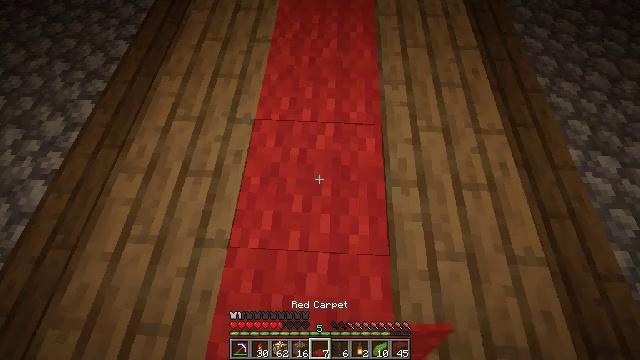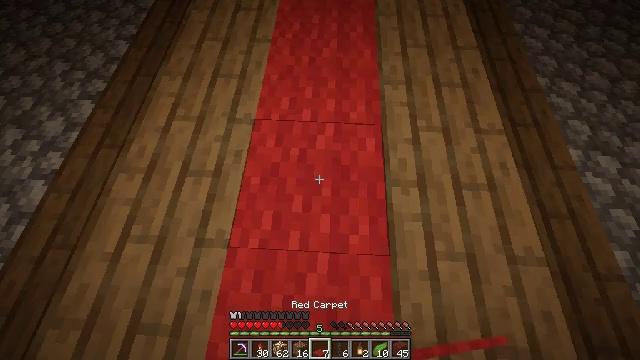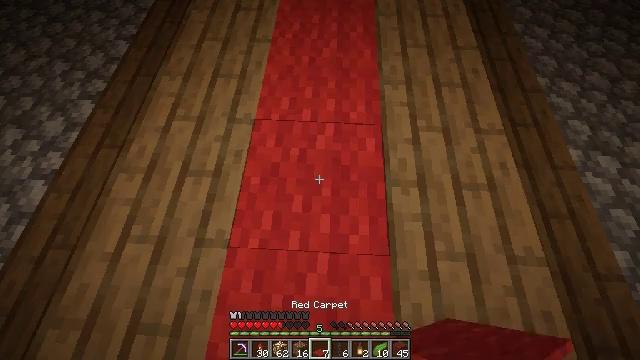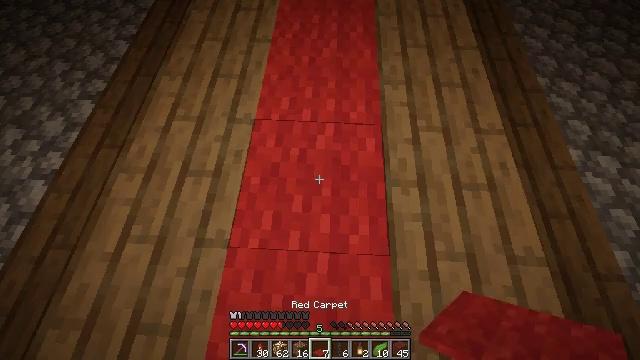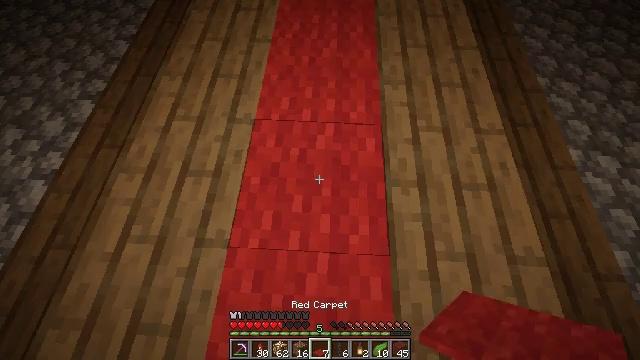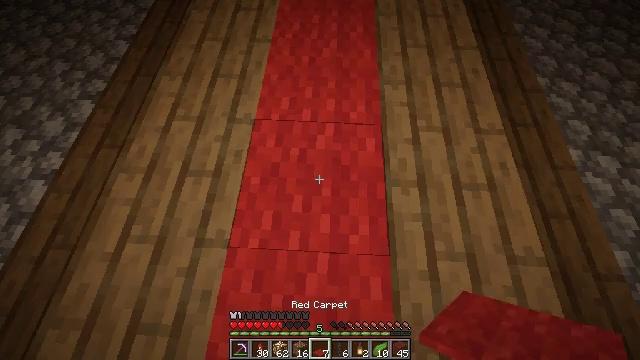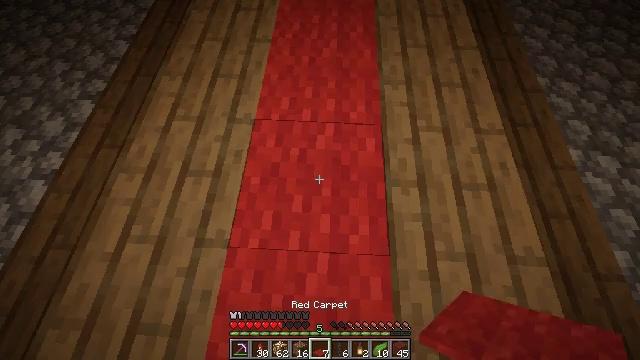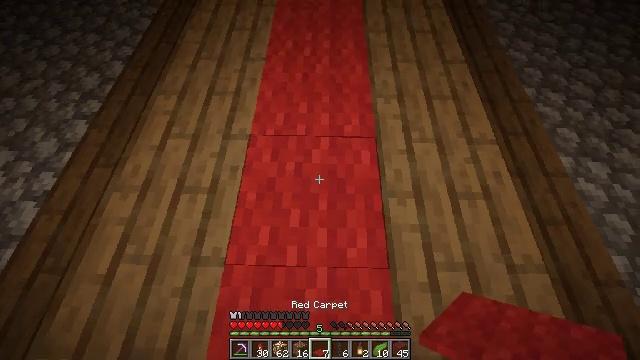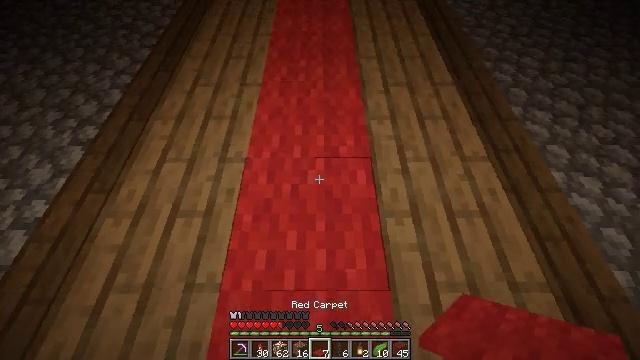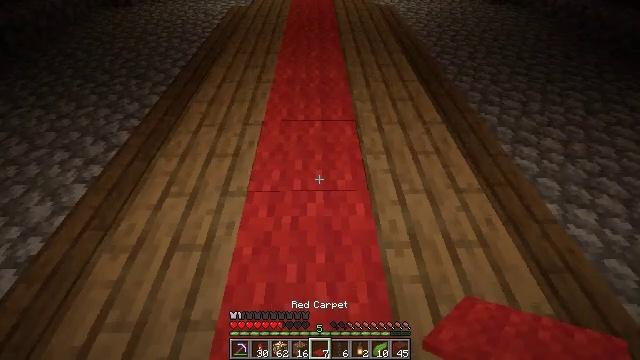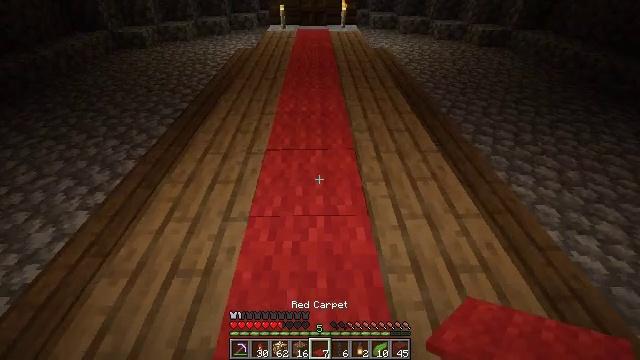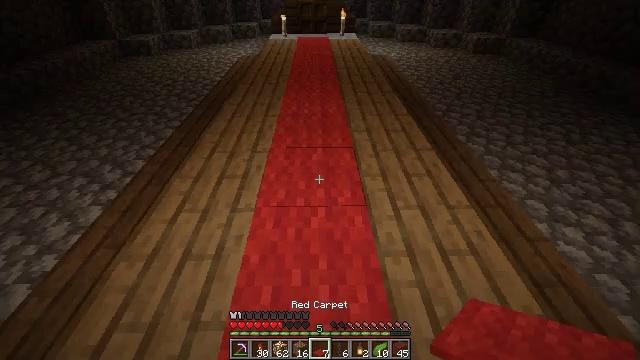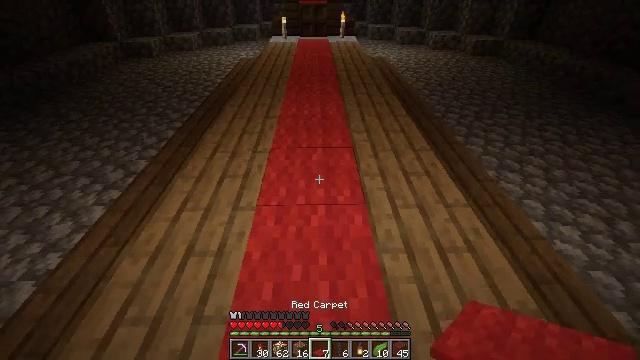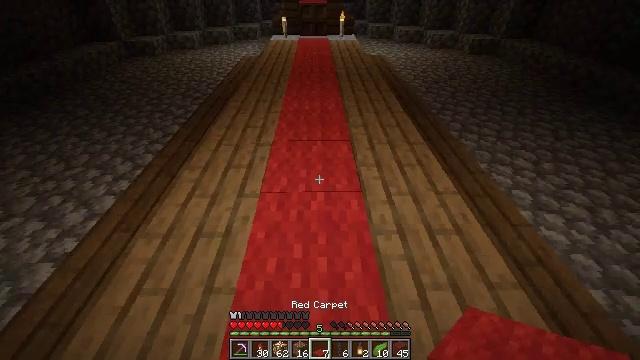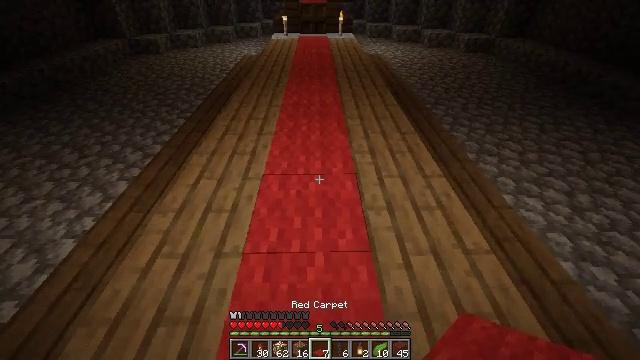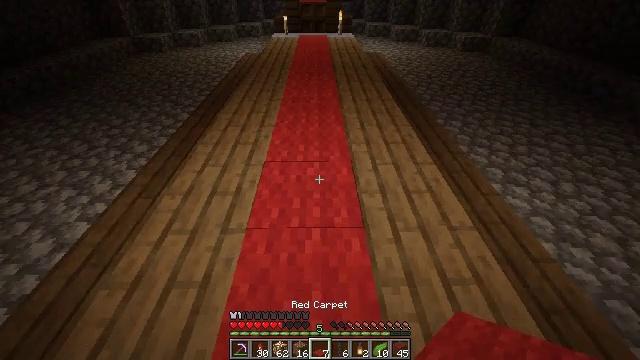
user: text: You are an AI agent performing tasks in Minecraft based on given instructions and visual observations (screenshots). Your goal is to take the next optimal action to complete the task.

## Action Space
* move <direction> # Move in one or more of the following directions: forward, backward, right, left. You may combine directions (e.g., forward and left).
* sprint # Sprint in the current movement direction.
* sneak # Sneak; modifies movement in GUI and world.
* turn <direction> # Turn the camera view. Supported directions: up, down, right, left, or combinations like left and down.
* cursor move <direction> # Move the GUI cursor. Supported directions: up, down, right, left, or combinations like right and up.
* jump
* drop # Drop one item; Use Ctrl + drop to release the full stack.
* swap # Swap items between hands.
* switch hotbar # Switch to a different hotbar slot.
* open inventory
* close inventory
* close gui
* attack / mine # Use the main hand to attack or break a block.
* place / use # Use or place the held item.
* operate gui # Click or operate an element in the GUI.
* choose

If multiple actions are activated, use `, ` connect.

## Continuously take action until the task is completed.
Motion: motion action
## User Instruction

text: Break the red carpet to collect it.
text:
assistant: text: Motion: no_op
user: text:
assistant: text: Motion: no_op
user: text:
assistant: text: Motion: no_op
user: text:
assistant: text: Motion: no_op
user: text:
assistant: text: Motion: no_op
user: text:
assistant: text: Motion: no_op
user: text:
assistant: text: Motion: turn right and up
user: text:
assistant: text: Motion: turn right and up
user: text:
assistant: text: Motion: move back, turn up
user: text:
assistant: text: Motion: move back, turn up
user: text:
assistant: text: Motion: move back, turn up
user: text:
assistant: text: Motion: move back
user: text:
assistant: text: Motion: move back
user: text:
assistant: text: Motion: move back
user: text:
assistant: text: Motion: move back
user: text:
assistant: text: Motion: move back
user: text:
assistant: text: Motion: move back
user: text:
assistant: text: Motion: move back
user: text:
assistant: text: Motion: move back
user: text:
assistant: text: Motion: no_op
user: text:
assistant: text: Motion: no_op
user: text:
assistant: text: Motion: no_op
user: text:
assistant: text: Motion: no_op
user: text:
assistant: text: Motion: no_op
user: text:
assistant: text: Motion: no_op
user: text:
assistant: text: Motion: no_op
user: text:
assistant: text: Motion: no_op
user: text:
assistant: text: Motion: no_op
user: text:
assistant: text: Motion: no_op
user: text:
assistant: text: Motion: no_op